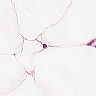
Metastatic tissue present: yes